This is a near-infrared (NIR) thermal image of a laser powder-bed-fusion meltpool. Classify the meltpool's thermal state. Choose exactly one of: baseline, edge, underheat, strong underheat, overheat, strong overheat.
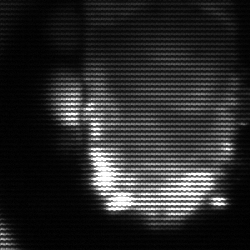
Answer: baseline